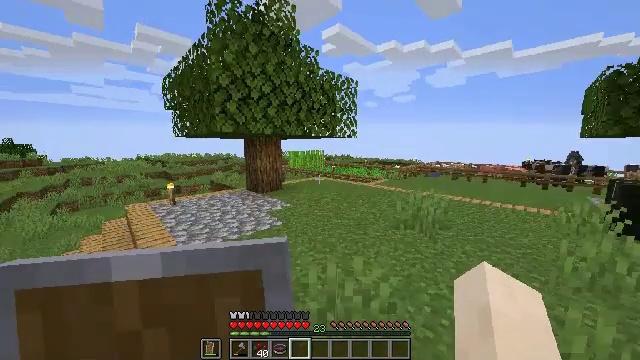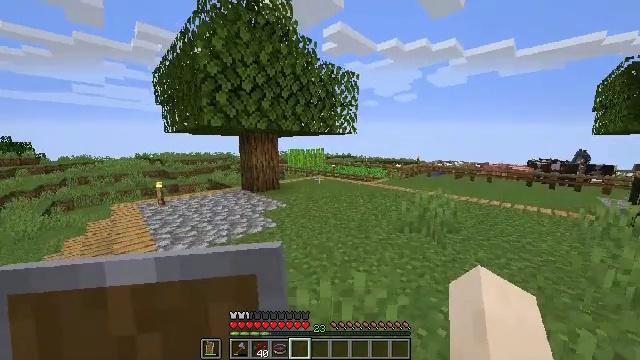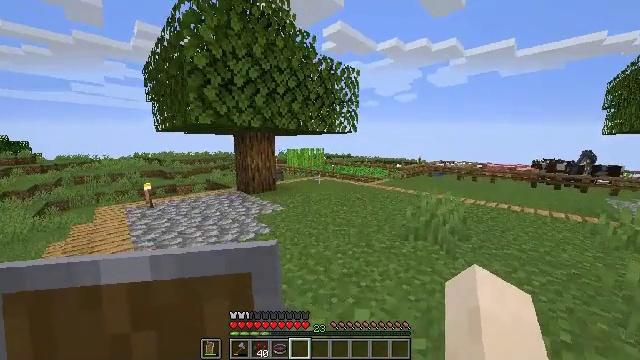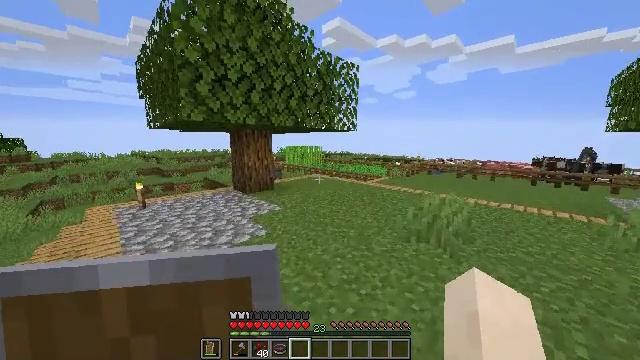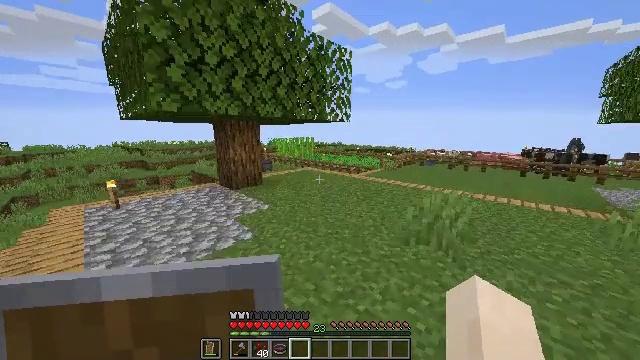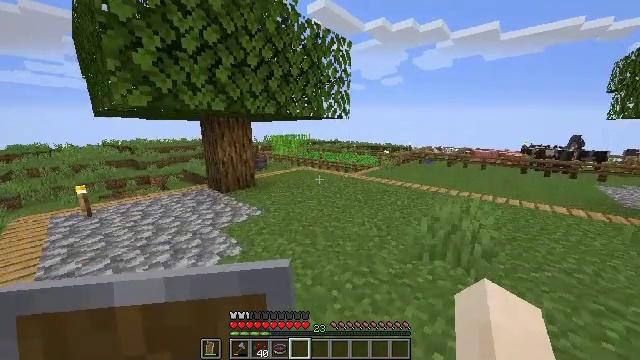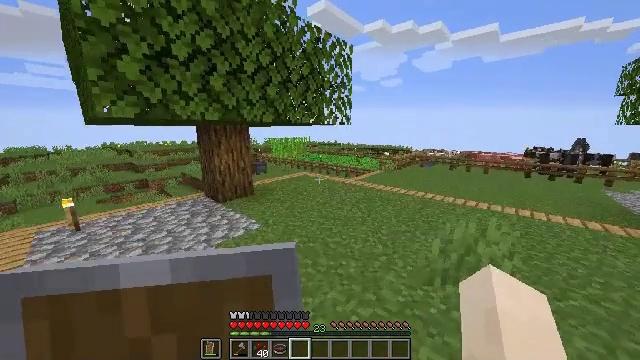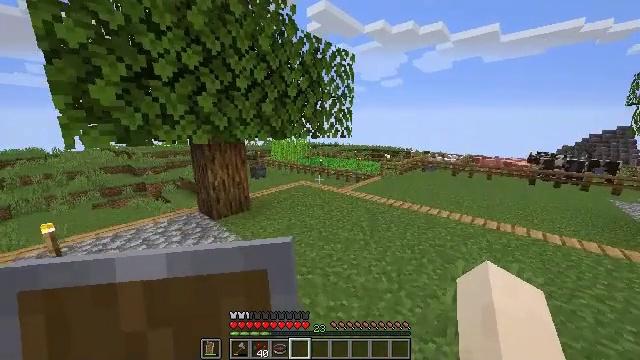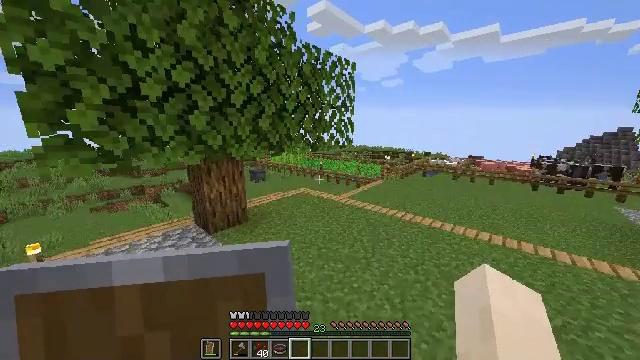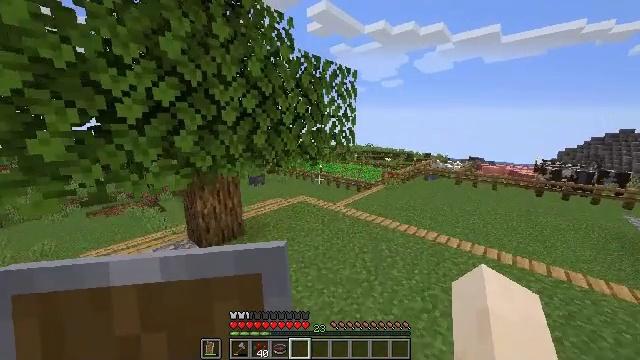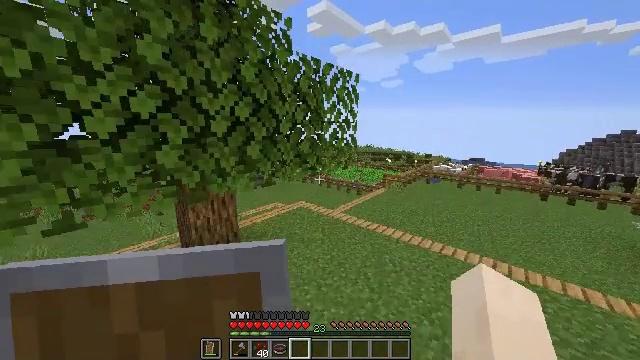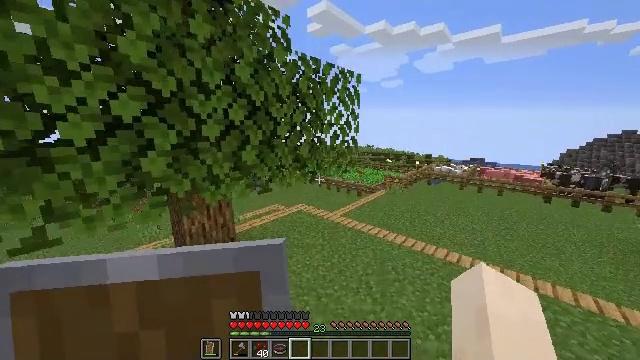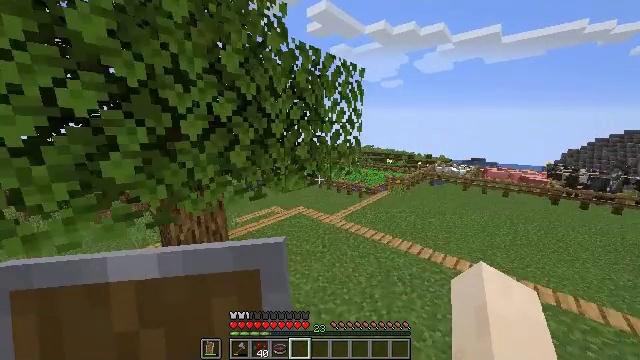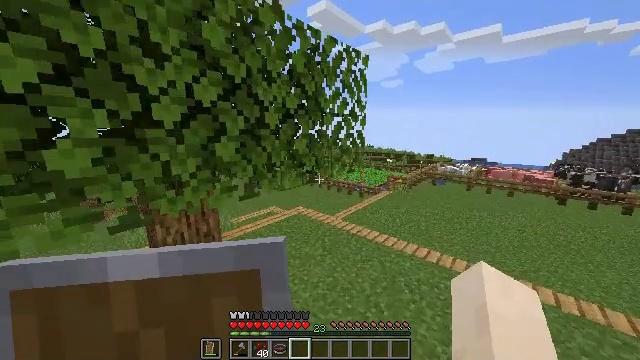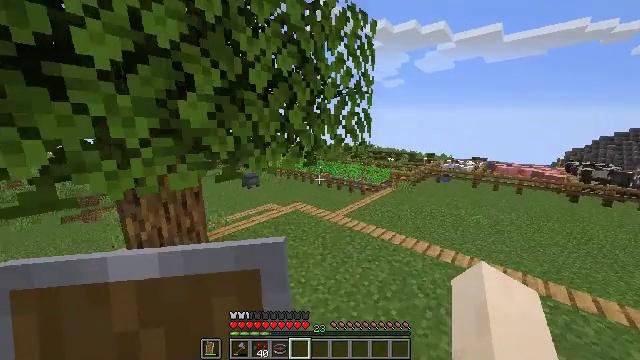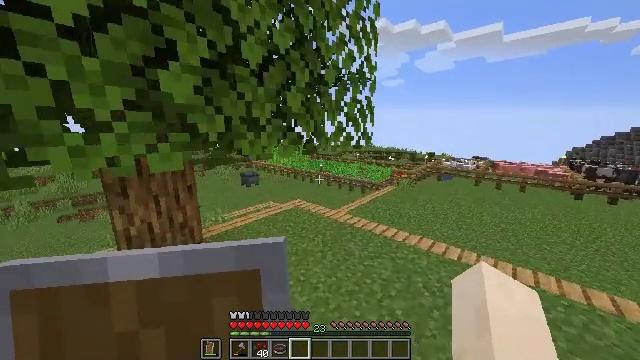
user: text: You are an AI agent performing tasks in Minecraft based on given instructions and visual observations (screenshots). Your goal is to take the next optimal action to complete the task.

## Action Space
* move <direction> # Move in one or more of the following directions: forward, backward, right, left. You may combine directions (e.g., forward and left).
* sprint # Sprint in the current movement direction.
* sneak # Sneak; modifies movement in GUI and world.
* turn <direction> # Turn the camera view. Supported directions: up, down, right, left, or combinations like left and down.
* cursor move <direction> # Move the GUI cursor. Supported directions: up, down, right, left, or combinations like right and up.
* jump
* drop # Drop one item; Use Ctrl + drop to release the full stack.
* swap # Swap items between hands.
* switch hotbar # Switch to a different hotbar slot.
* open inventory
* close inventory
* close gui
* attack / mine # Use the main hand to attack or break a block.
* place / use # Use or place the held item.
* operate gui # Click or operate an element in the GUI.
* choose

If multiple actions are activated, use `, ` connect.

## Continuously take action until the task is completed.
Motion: motion action
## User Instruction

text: Collect the attached pumpkin stem.
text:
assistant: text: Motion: move forward
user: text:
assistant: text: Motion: move forward
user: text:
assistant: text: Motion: move forward
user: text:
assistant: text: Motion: move forward, turn right and down
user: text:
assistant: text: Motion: move forward, turn right
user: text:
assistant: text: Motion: move forward, jump
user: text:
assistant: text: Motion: move forward, jump
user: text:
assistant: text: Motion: move forward, jump
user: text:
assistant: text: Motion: move forward
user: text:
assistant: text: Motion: move forward
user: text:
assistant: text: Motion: move forward
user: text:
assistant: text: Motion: move forward
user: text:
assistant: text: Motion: move forward
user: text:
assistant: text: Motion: move forward
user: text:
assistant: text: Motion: move forward
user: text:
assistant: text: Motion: move forward
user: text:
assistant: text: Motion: move forward
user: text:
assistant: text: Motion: move forward
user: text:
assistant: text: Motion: move forward
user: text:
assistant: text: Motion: move forward
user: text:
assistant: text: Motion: move forward
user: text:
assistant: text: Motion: move forward
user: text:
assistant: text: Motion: move forward
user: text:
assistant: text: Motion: move forward
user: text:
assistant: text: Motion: move forward
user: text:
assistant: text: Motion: move forward
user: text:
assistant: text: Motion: move forward
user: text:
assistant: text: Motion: move forward
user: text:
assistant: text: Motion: move forward
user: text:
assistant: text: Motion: move forward